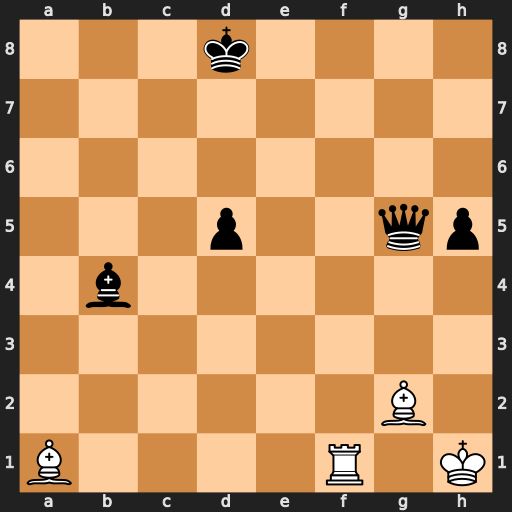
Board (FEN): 3k4/8/8/3p2qp/1b6/8/6B1/B4R1K
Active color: w
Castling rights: -
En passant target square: -
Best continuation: Bf6+ Qxf6 Rxf6